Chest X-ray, AP view. Patient: 45 years old, sex F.
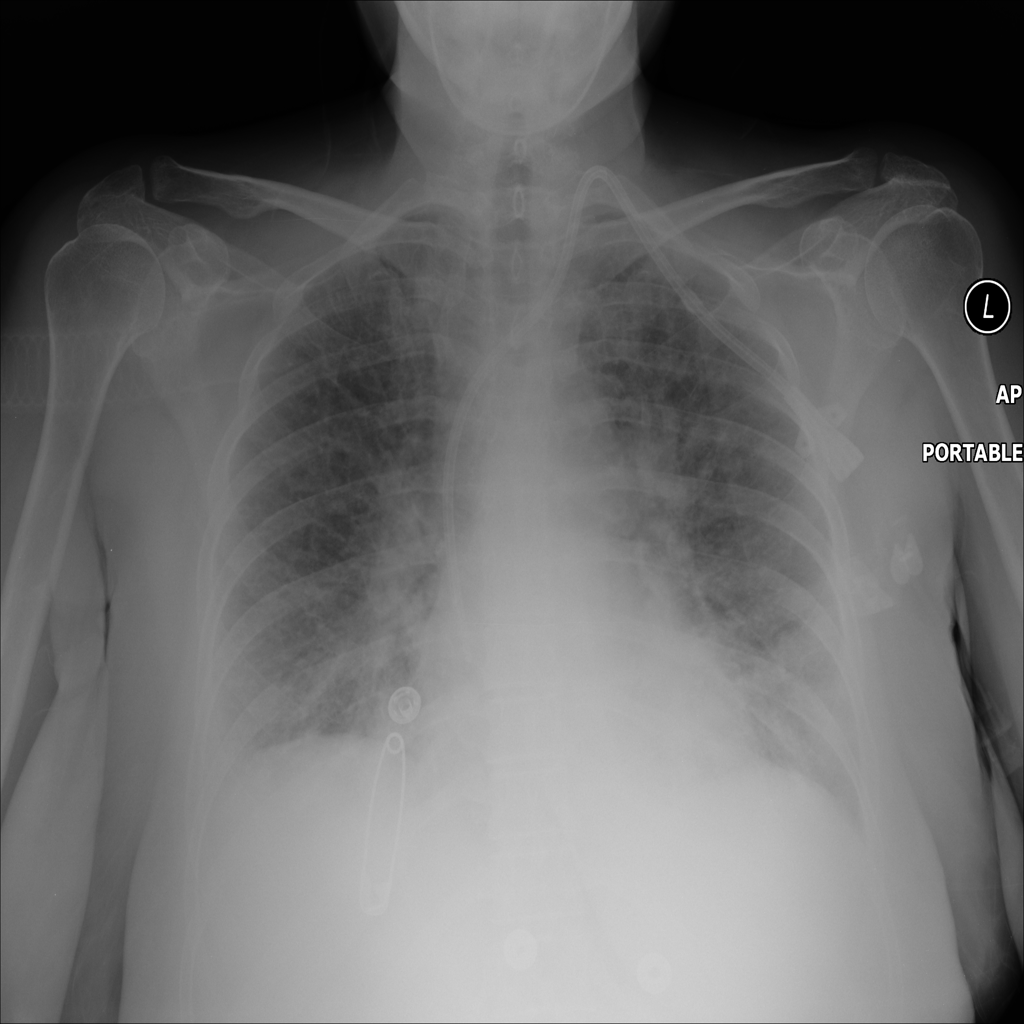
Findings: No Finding